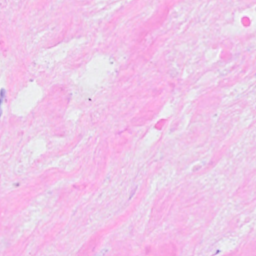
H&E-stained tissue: Breast